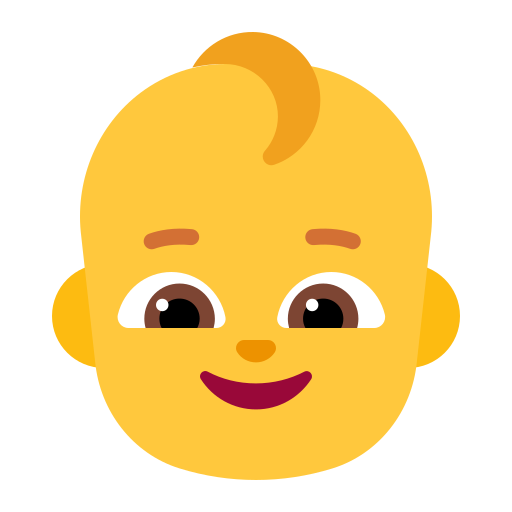
baby flat default